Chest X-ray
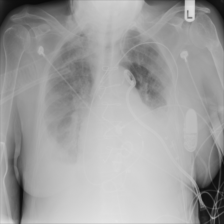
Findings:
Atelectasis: negative
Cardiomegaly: positive
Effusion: positive
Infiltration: negative
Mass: negative
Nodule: negative
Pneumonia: negative
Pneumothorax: negative
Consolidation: negative
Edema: negative
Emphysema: negative
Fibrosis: negative
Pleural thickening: negative
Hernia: negative